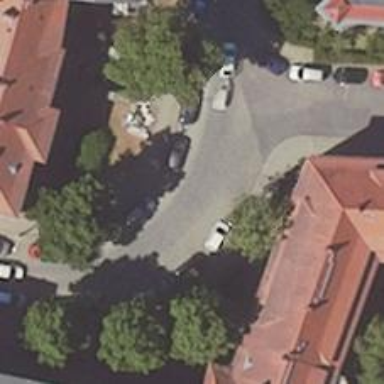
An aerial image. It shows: Footway with no sidewalk.